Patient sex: F
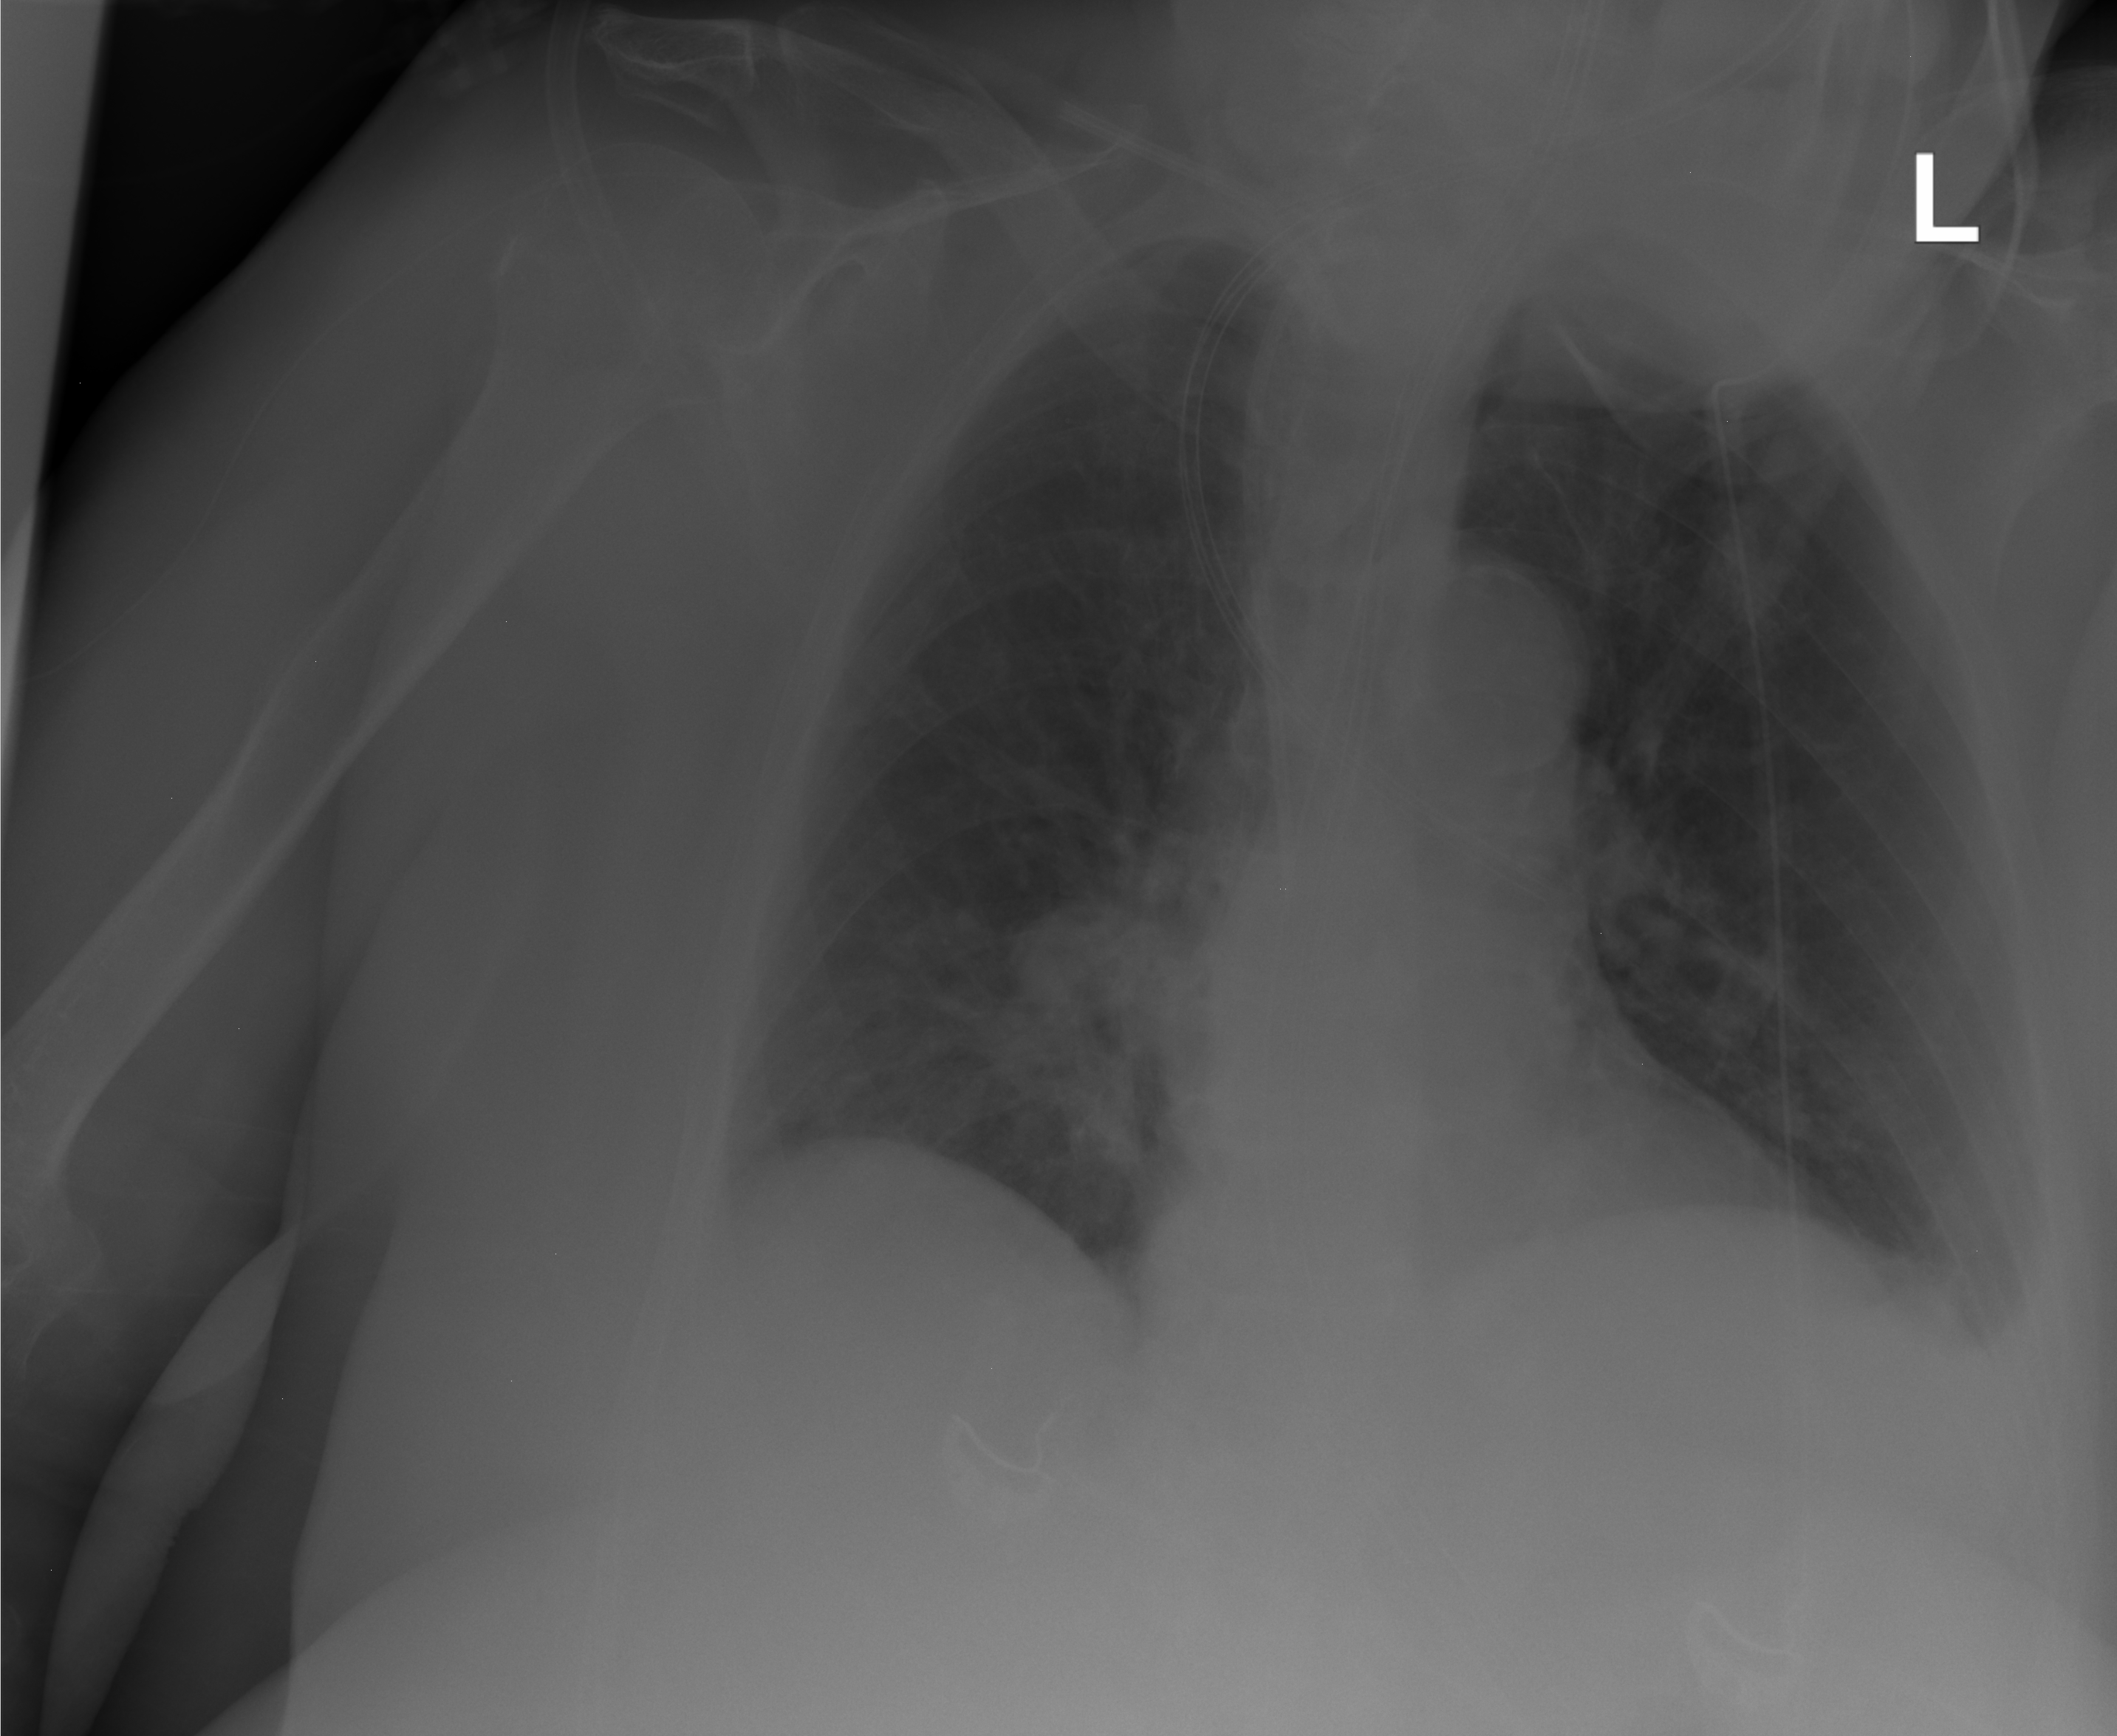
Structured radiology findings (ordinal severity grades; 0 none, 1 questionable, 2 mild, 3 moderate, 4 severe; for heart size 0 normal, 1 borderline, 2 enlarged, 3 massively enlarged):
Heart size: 0
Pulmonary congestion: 0
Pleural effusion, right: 0
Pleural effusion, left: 2
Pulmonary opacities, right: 0
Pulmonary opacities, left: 0
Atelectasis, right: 2
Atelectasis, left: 0